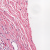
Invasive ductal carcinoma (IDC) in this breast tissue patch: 0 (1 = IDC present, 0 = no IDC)